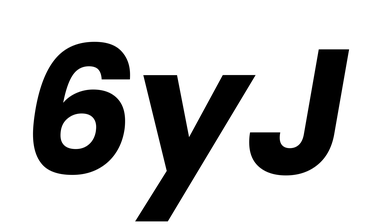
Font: Poppins-BoldItalic